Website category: phone
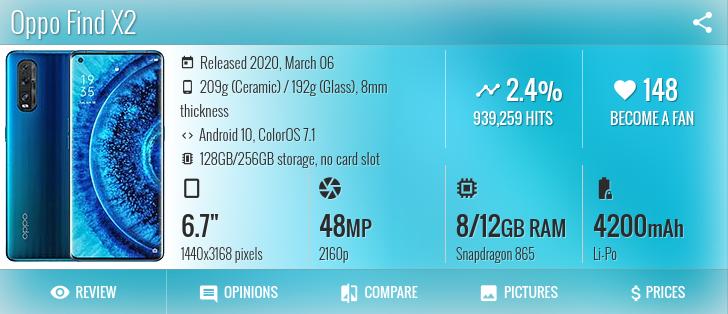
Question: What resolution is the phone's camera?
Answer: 2160p

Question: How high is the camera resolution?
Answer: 2160p

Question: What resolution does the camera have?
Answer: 2160p

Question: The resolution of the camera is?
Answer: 2160p

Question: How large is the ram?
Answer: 8/12 GB RAM

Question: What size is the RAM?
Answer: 8/12 GB RAM

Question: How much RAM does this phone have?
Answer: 8/12 GB RAM

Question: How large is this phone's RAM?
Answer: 8/12 GB RAM

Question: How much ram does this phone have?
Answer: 8/12 GB RAM

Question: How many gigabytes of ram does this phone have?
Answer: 8/12 GB RAM

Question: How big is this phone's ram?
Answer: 8/12 GB RAM

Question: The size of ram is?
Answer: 8/12 GB RAM

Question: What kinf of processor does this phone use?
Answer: Snapdragon 865

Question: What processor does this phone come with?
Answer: Snapdragon 865

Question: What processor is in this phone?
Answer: Snapdragon 865

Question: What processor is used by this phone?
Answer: Snapdragon 865

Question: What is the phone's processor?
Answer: Snapdragon 865

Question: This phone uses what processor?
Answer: Snapdragon 865

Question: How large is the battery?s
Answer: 4200 mAh

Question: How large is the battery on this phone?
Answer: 4200 mAh

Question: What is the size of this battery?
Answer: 4200 mAh

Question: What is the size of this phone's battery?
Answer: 4200 mAh

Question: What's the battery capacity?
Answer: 4200 mAh

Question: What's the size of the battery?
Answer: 4200 mAh

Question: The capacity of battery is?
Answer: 4200 mAh